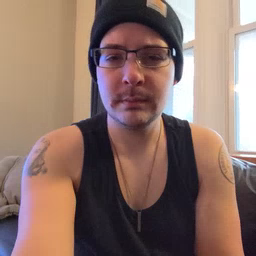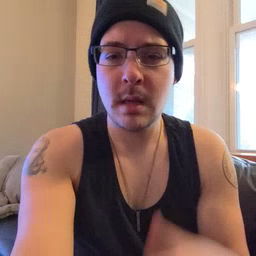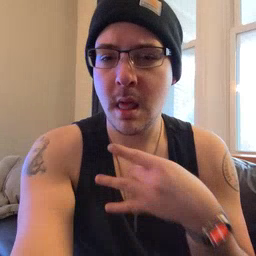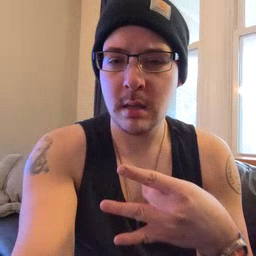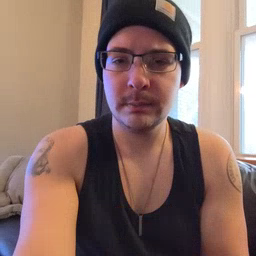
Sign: like